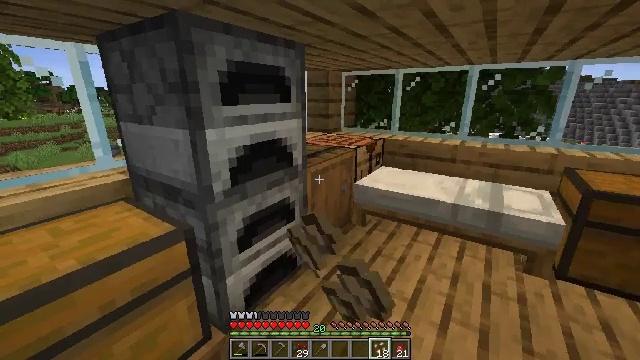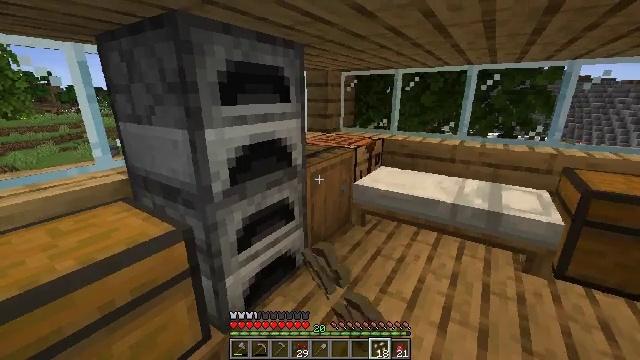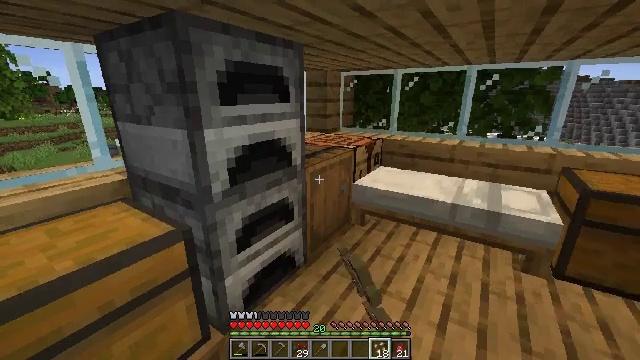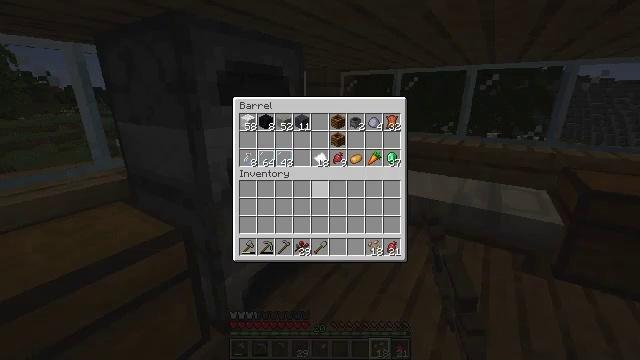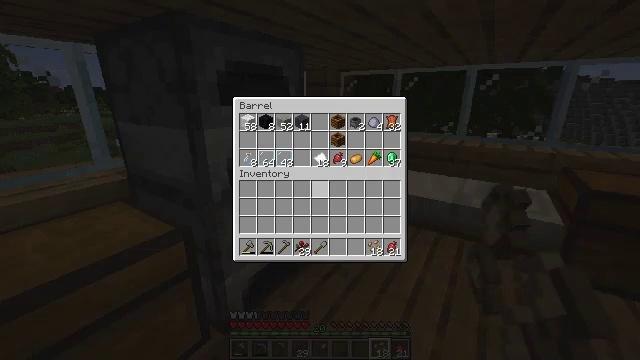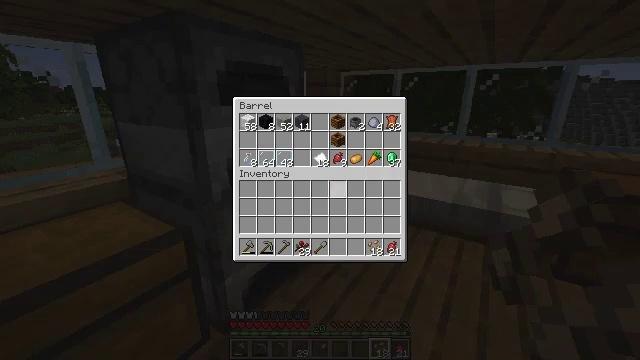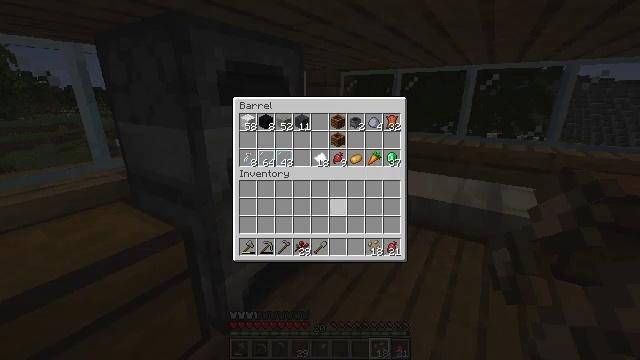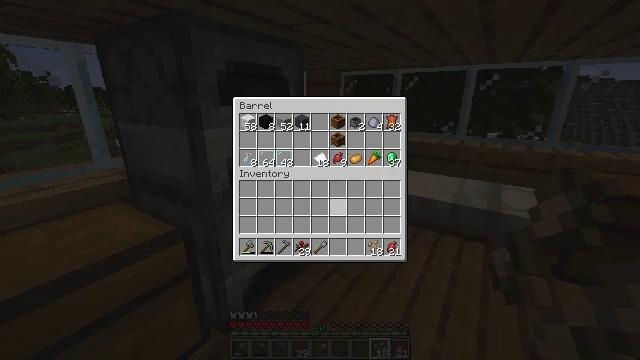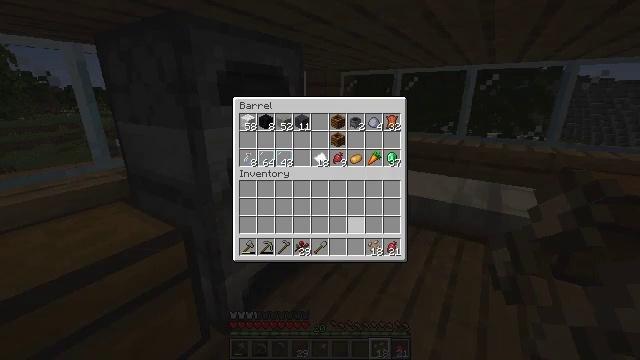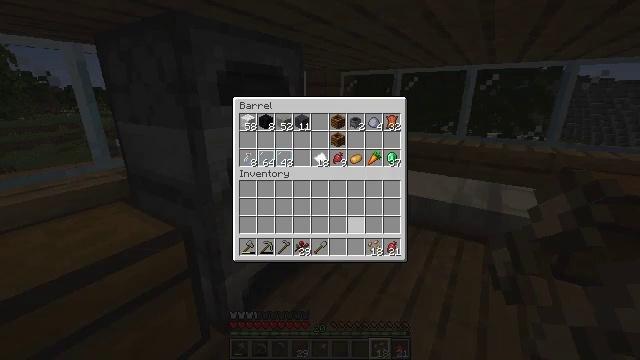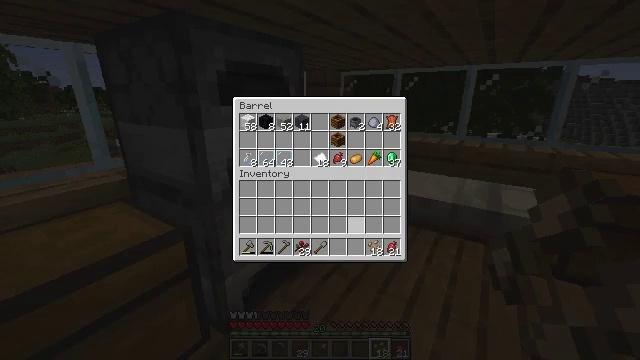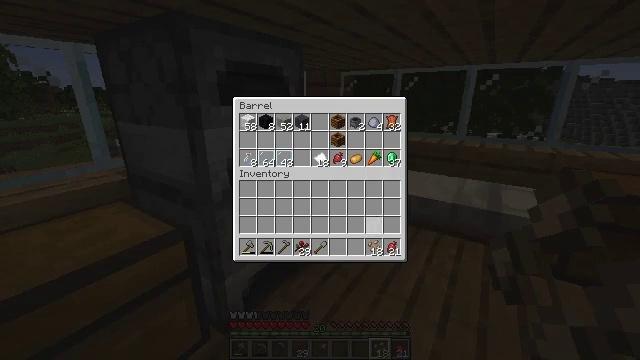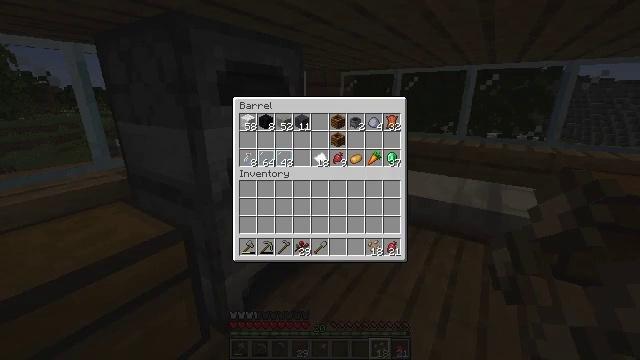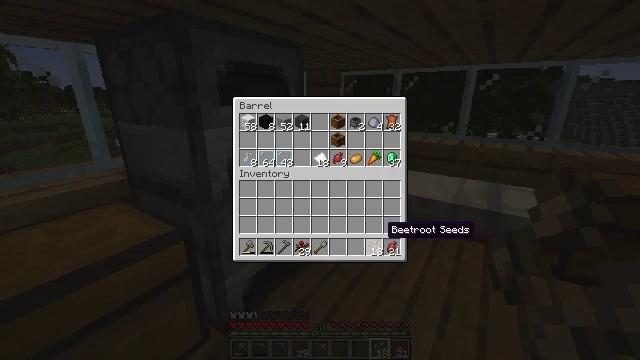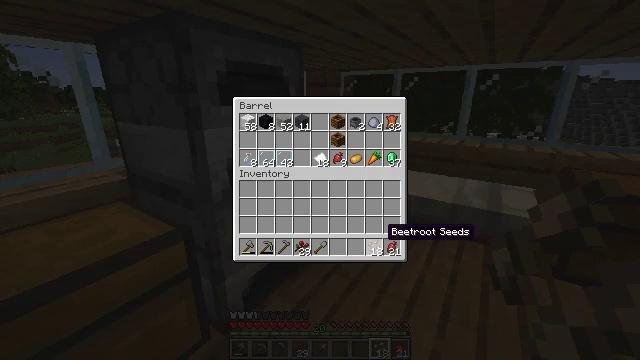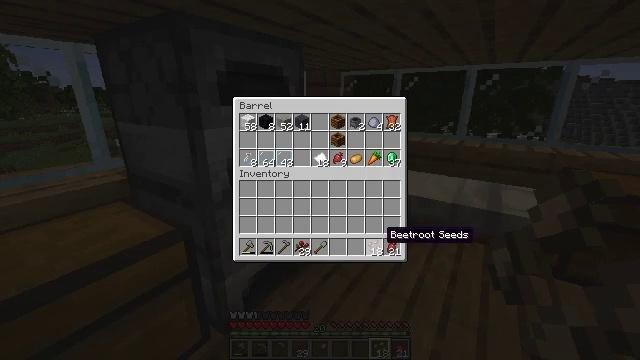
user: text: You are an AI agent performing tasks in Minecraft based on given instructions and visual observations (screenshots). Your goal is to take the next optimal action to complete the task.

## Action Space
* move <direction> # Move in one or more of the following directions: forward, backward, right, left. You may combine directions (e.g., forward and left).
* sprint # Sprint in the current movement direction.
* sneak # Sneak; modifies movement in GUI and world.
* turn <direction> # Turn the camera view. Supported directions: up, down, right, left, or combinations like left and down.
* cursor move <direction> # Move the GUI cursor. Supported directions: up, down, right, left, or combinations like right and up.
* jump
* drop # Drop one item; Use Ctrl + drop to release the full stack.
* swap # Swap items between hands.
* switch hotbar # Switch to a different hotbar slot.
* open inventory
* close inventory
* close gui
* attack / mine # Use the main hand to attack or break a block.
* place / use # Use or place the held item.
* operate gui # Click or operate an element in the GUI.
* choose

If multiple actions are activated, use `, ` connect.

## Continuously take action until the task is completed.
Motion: motion action
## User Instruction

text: Drop beetroot seeds.
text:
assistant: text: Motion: no_op
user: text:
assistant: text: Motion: no_op
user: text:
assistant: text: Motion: no_op
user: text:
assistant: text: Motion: no_op
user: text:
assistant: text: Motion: cursor move down
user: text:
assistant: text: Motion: cursor move right and down
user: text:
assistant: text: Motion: cursor move down
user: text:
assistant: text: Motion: no_op
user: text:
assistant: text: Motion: no_op
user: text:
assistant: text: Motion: cursor move right
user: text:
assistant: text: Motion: cursor move right
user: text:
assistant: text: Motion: no_op
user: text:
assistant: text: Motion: no_op
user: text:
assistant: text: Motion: no_op
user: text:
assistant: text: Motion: no_op
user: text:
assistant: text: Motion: no_op
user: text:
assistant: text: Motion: no_op
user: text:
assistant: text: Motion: no_op
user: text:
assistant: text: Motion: operate gui
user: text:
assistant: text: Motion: operate gui
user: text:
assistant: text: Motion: operate gui
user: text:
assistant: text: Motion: operate gui
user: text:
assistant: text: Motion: no_op
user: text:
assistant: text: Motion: no_op
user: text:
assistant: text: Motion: cursor move up
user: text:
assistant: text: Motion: cursor move left and up
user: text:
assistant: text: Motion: cursor move up
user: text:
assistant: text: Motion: no_op
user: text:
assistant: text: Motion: cursor move up
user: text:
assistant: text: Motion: cursor move up